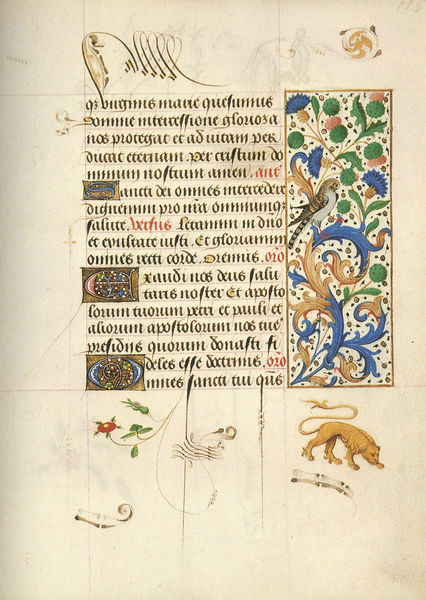
Titel: Stundenbuch der Maria von Burgund
Künstler: Liévin van Lathem
Institution: Wien, Österreichische Nationalbibliothek
Schlagwörter: blau, vogel, grün, blüte, blüten, tiere, ornament, schrift, floral, buch, seite, text, ranke, löwe, arabeske, latein, buchmalerei, stundenbuch, walter von der vogelweide, schrift löwe gothik gothic kaligraphie